Question: I've been banging my head against the wall trying to get django-social-auth working. My dev server is a server in a private network at my work, accessed by a 10.0.0.* IP Address. We have multiple django apps running on this server. Here's the config I have for this app:
'''
# Perceptual
location /perceptual/static/ {
alias /opt/perceptual/perceptual/static/;
}
location /perceptual/ {
proxy_pass http://127.0.0.1:8001;
}
'''
I'm running a backbone.js app out of my static directory with this. So, I can go to 10.0.0.54/perceptual/static/, and get my backbone app.
I have my Facebook APP_ID and FACEBOOK_API_SECRET in my settings file, all correctly configured. I also have a line in my /etc/hosts file on my machine (not the dev server) that directs to , and my Facebook app config for the App Domains and Site URL look like this:
'''
App Domains: perceptual.com
Site URL: http://perceptual.com
'''
The problem is, whenever I go to perceptual.com/perceptual/static/login/facebook/ it gives me this error:

Here's what my URL looks like when I get that error:
<URL>
So you can see from the URL that my redirect_uri is 'http://localhost:8001' - But I don't want it to be that, obviously. As soon as I change it to perceptual.com, it gets a bit farther: Then I get this error:
'''
AuthFailed at /perceptual/complete/facebook/
Authentication failed: There was an error authenticating the app
'''
Here's my <URL>
At this point, I'm stuck - How do I get my server to change the redirect_uri to something that Facebook can handle, instead of 127.0.0.1:8000? My guess is that it's coming from Django, but I'm not sure how to change it. Then, once that's fixed, it still can't fully authenticate, and gets the error stated above. Any help would be greatly appreciated. Thanks so much!
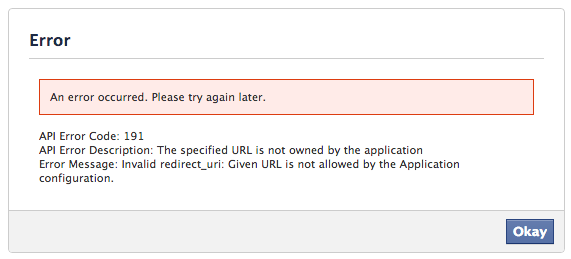
Answer: django-social-auth uses 'request.build_absolute_uri()' to build that 'redirect_uri' parameter. Checking django code for <URL> which checks for 'HTTP_X_FORWARDED_HOST', 'HTTP_HOST' or 'SERVER_NAME'.
Try defining any of those headers in your location recipe (I think there's a 'proxy_set_header' for that).